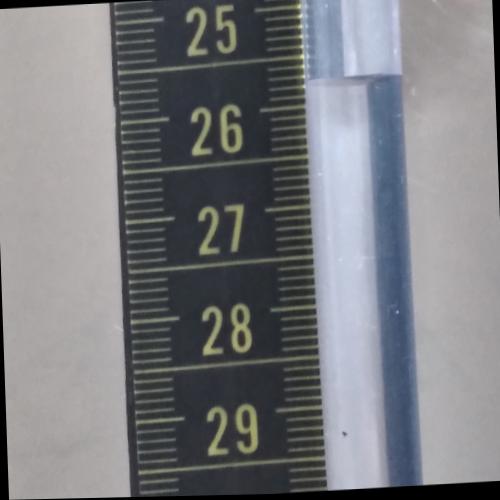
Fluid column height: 25.7 cm